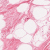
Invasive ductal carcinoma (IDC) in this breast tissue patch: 0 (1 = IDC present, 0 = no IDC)